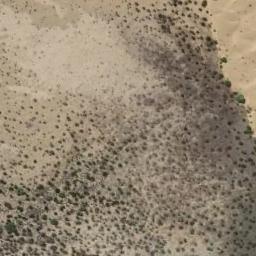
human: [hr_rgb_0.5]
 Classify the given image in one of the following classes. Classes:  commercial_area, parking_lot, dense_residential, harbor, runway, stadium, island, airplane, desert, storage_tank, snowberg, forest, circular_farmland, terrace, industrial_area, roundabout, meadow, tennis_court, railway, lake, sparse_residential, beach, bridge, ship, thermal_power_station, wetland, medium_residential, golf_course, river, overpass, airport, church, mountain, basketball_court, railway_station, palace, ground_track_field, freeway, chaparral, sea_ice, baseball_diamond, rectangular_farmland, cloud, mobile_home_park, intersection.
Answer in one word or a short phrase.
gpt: chaparral